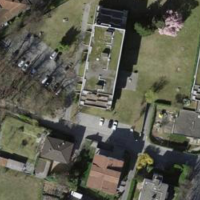
EUNIS habitat code: 55
Species observed at this site:
Chelidonium majus